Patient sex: M
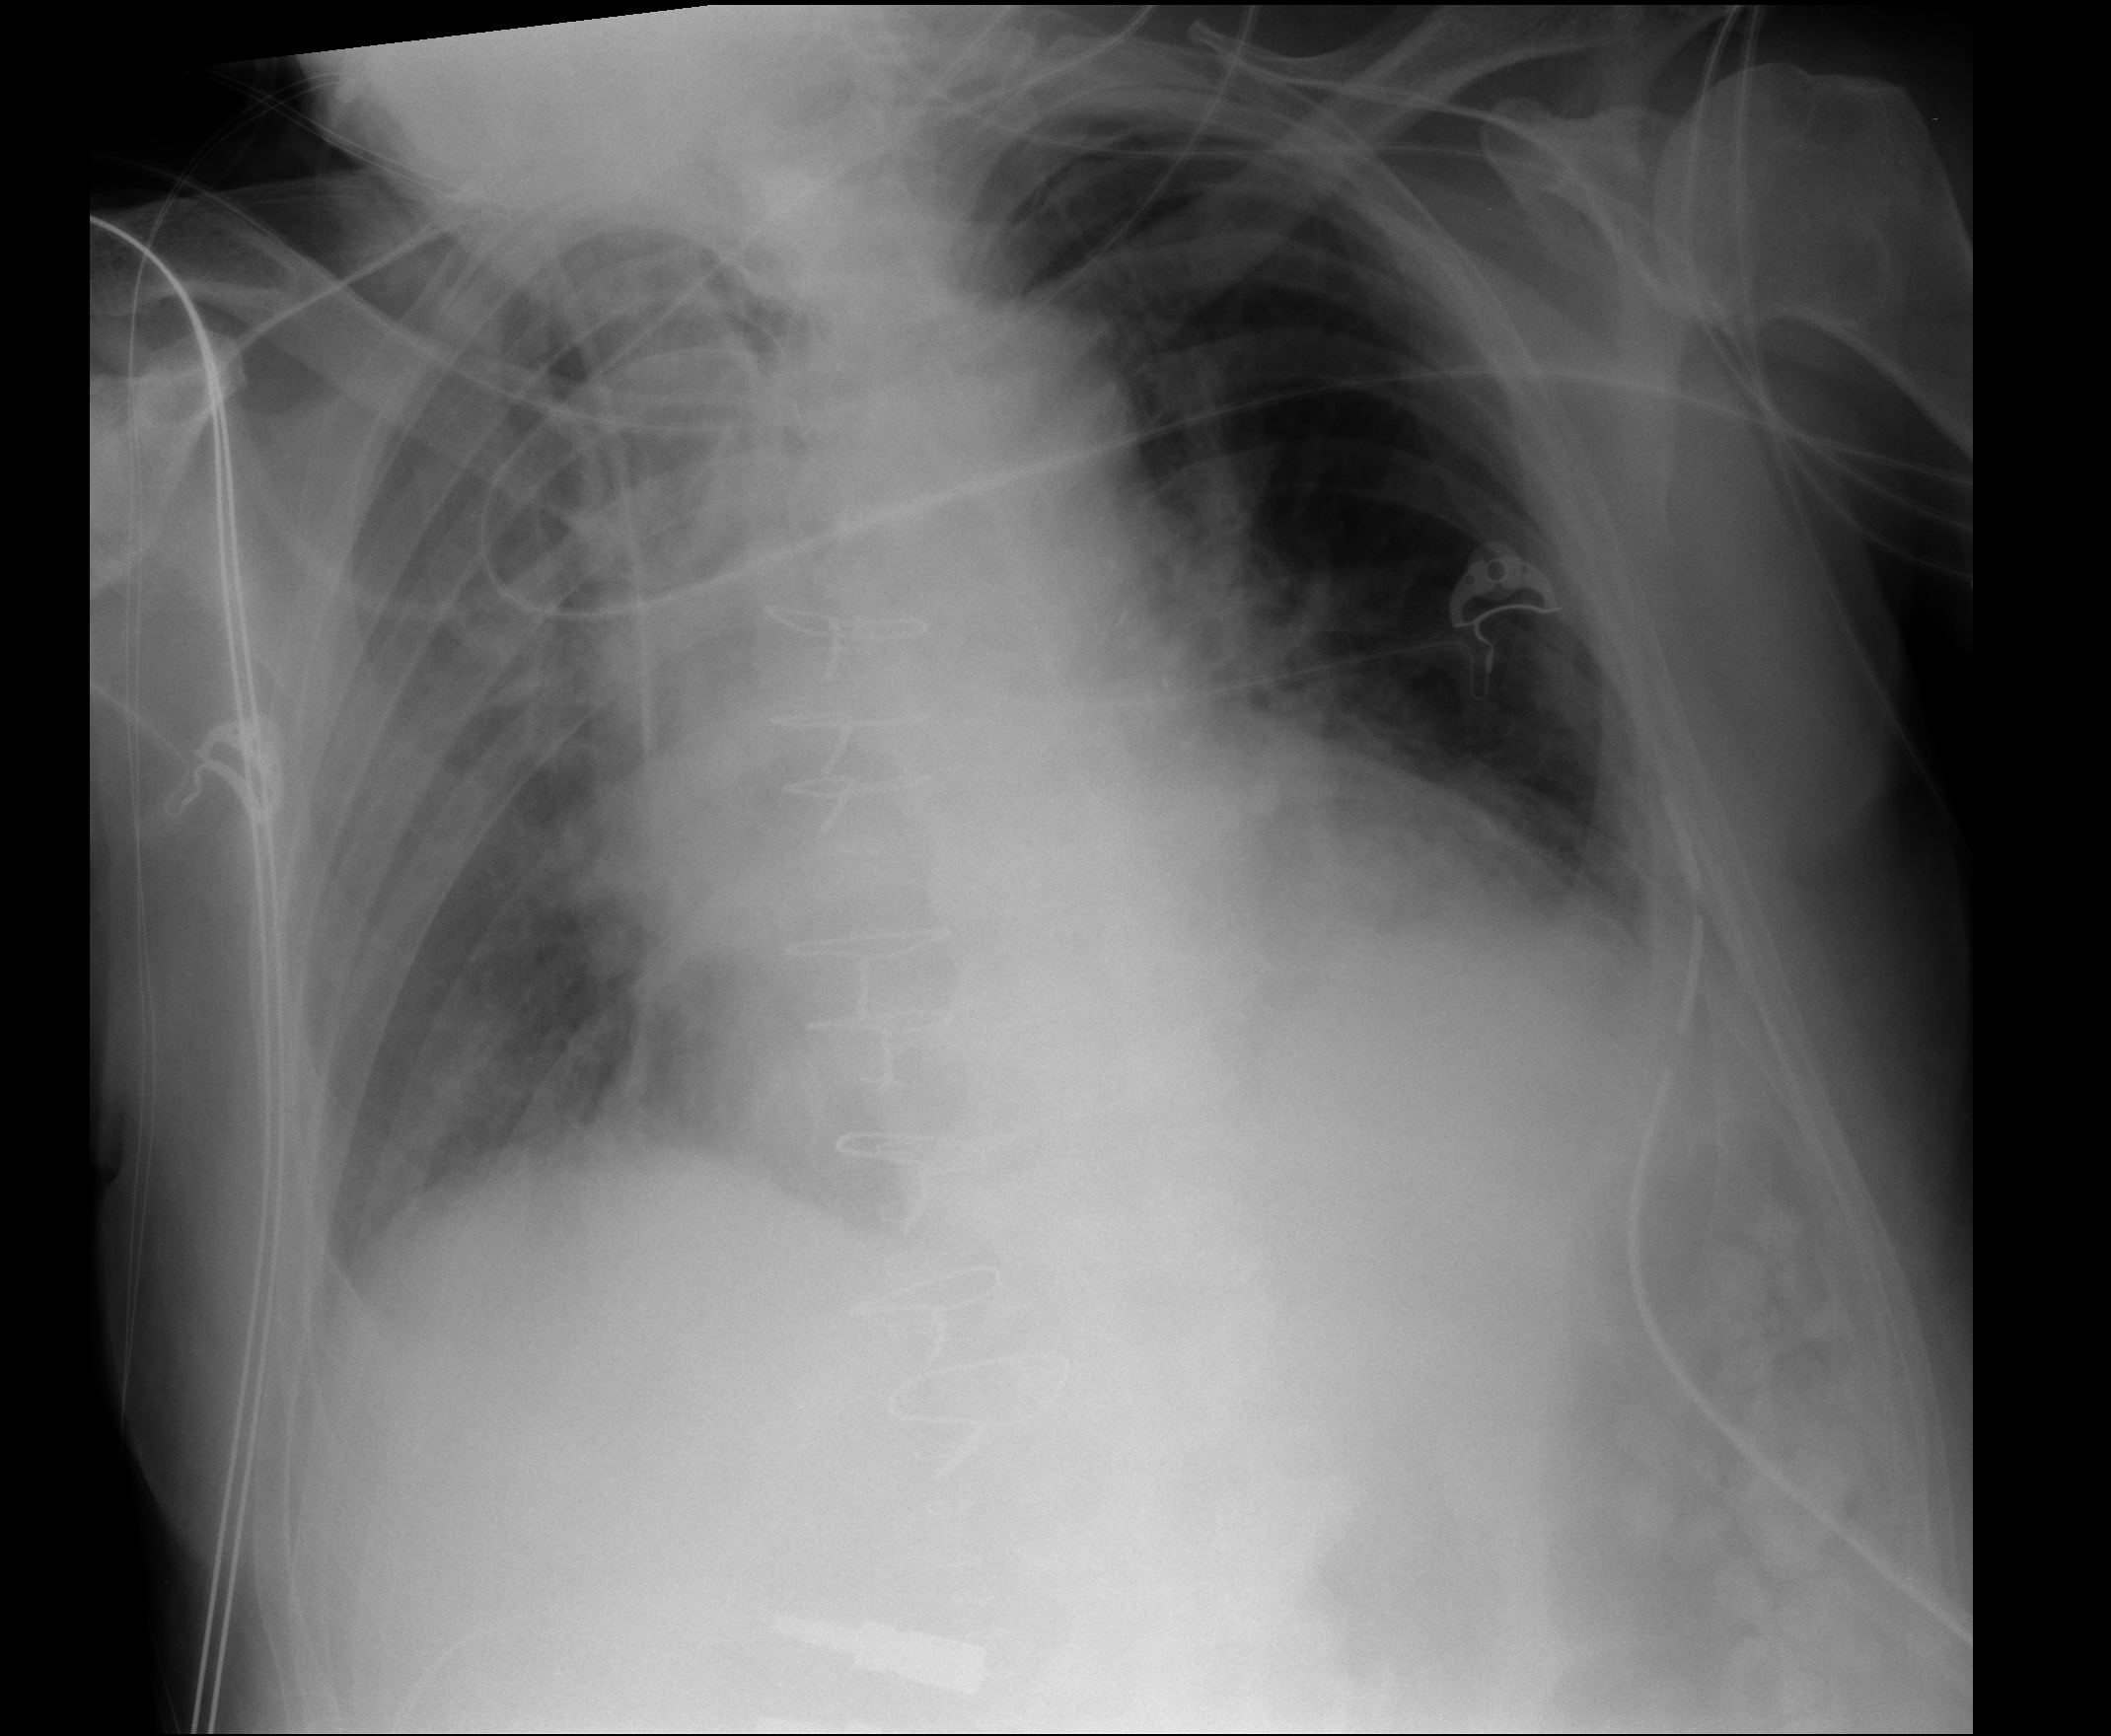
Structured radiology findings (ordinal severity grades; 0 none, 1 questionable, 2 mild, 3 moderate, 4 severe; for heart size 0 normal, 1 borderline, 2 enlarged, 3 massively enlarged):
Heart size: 2
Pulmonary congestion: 2
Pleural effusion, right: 2
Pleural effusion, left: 1
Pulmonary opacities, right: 2
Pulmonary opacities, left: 0
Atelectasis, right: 2
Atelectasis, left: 2